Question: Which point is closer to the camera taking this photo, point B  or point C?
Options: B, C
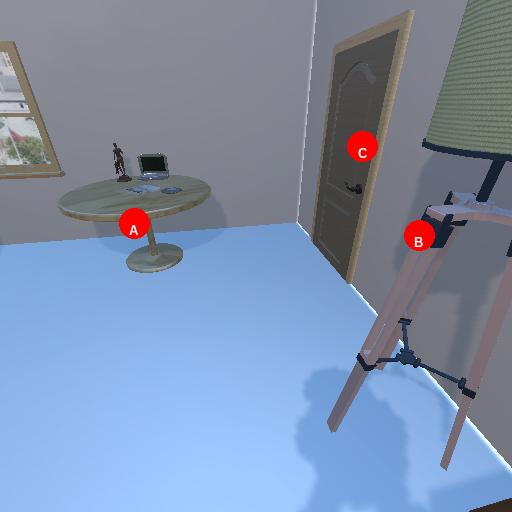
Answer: B